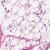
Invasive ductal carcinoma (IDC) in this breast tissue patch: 0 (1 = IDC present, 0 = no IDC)